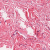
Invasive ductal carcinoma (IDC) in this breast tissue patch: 0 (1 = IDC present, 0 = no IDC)